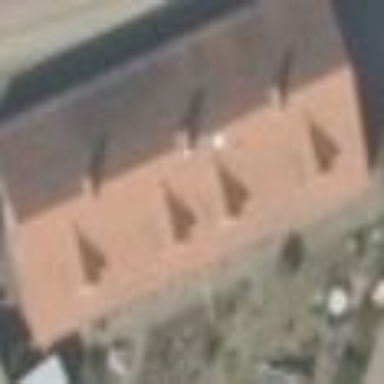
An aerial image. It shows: Gabled building.